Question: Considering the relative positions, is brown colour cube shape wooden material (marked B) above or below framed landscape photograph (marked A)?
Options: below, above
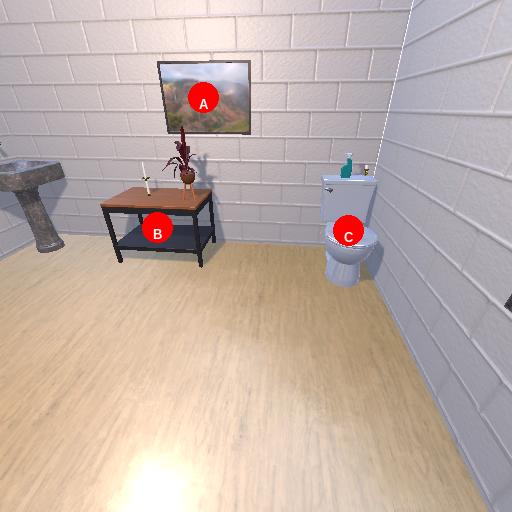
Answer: below